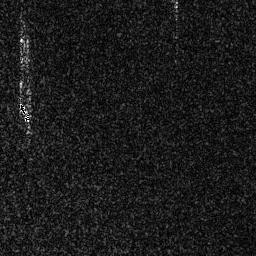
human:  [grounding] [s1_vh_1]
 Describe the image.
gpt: In the satellite image, there is  <ref>1 small ship </ref> <box>[[6, 39, 12, 47, 0]]</box> located at left.